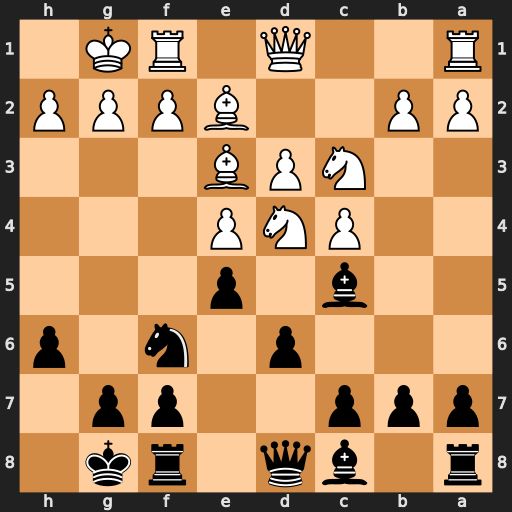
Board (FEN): r1bq1rk1/ppp2pp1/3p1n1p/2b1p3/2PNP3/2NPB3/PP2BPPP/R2Q1RK1
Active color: b
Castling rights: -
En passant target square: -
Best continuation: exd4 Bd2 dxc3